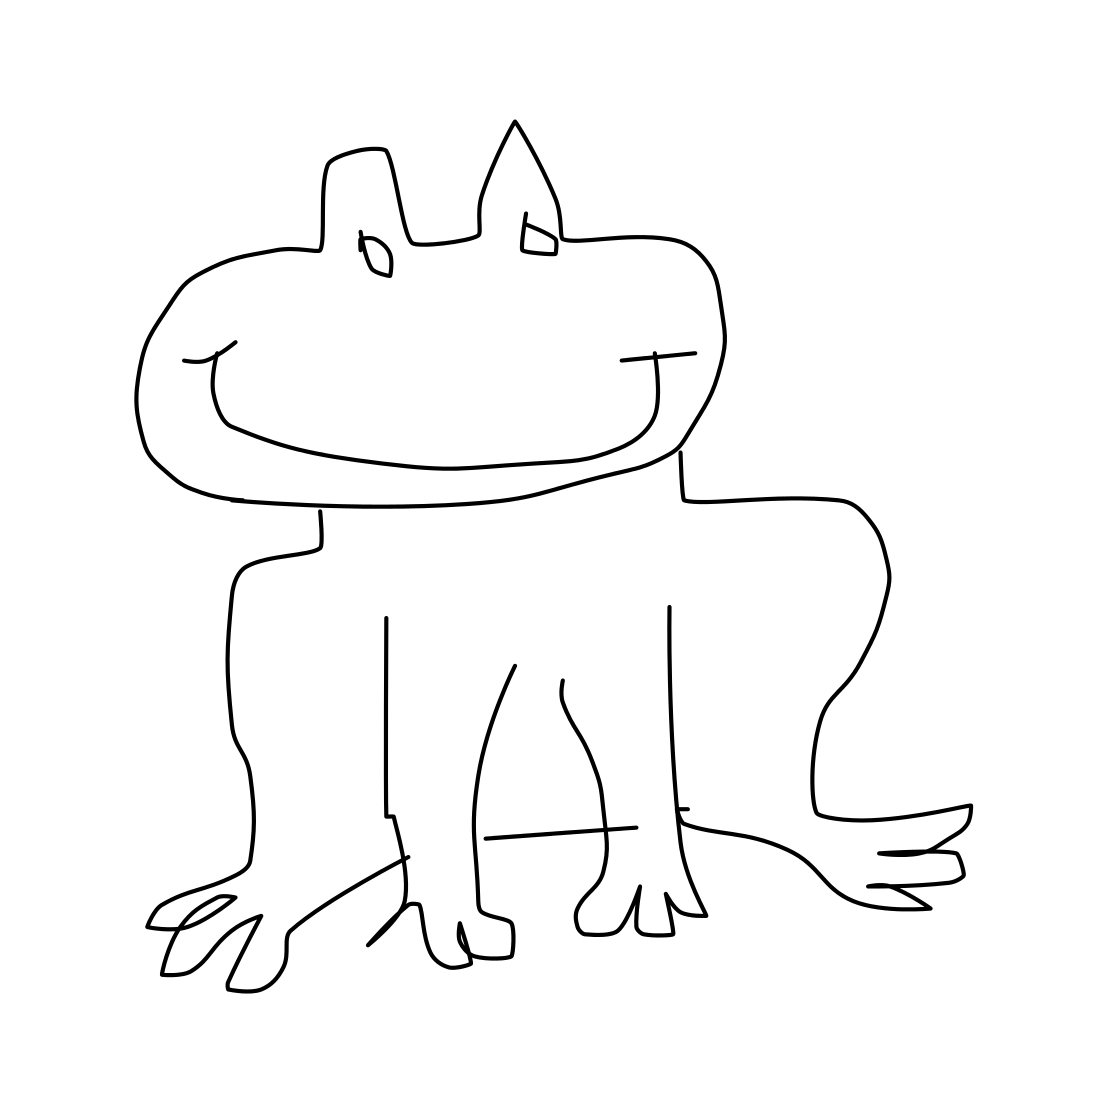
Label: frog